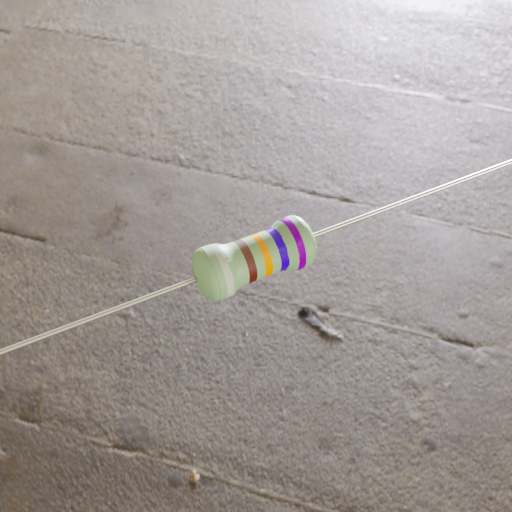
Resistor colour bands (in order): silver, brown, orange, blue, violet